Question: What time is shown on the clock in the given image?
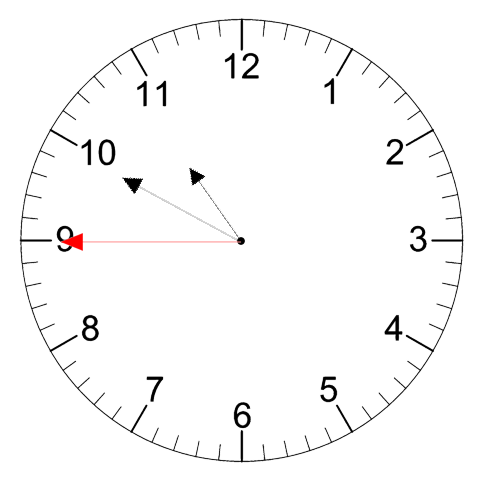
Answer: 10:49:45